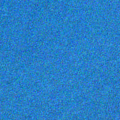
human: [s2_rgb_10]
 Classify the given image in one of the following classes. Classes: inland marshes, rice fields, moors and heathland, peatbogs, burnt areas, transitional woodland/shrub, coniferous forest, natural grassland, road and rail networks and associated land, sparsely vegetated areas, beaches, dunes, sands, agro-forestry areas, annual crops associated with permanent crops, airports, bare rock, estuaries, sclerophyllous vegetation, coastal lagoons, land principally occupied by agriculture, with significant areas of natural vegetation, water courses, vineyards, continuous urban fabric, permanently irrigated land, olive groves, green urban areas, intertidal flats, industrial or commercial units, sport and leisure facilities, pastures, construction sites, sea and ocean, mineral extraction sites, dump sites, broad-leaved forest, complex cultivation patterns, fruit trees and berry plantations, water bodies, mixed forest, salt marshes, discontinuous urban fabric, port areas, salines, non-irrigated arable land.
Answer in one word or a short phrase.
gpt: sea and ocean